Question: I'm trying to create ASP.NET MVC Application with Entity Framework, which has One to Many relationship. For that I have successfully managed to load the appropriate list of items to a dropdown control (in Create view), But when I click the Create button (in Create view) page validation is faild, validation error message is 'The value '1' is invalid.'.

'''
public class Post
{
public int Id { get; set; }
...
public virtual Person Author { get; set; }
}
'''
'''
protected override void OnModelCreating(DbModelBuilder modelBuilder)
{
modelBuilder.Conventions.Remove<PluralizingTableNameConvention>();
modelBuilder.Entity<Post>()
.HasOptional(p => p.Author);
}
'''
'''
public ActionResult Create()
{
PopulateAuthorDropDownList();
return View();
}
[HttpPost]
public ActionResult Create(Post post)
{
if (ModelState.IsValid)
{
db.Posts.Add(post);
db.SaveChanges();
return RedirectToAction("Index");
}
PopulateAuthorDropDownList(post.Author);
return View(post);
}
private void PopulateAuthorDropDownList(object selectedPerson = null)
{
var personQuery = from d in db.People
orderby d.Name
select d;
ViewBag.Author = new SelectList(personQuery, "Id", "Name", selectedPerson);
}
'''
'''
<div class="editor-label">
@Html.LabelFor(model => model.Author)
</div>
<div class="editor-field">
@Html.DropDownList("Author", String.Empty)
@Html.ValidationMessageFor(model => model.Author)
</div>
'''
When I check Author table in database there is Record with Id 1, so I guess 1 is a valid value. What am I missing here?
Thanks in advance...
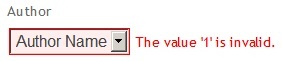
Answer: Managed to fix this by
changing to
'''
public class Post
{
public int Id { get; set; }
...
public int Author { get; set; } // changed type to int
}
'''
changing to
'''
<div class="editor-label">
@Html.LabelFor(model => model.Author)
</div>
<div class="editor-field">
@Html.DropDownList("AuthorId", String.Empty)
@Html.ValidationMessageFor(model => model.Author)
</div>
'''
changing to
'''
private void PopulateAuthorDropDownList(object selectedPerson = null)
{
var personQuery = from d in db.People
orderby d.Name
select d;
ViewBag.AuthorId = new SelectList(personQuery, "Id", "UserName", selectedPerson); //Changed Author to AuthorId
}
'''
and removing
'''
modelBuilder.Entity<Post>()
.HasOptional(p => p.Author);
'''
from
Anyway Thanks for the answers... :)